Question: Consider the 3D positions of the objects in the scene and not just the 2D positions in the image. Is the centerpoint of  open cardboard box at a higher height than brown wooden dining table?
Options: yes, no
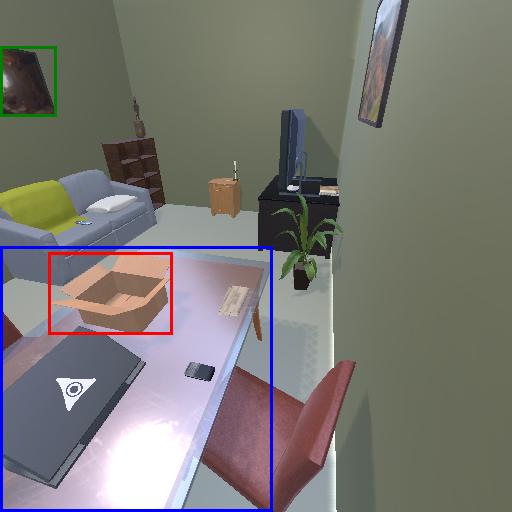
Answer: yes